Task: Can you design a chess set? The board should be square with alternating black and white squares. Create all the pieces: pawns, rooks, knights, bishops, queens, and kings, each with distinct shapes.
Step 4439:
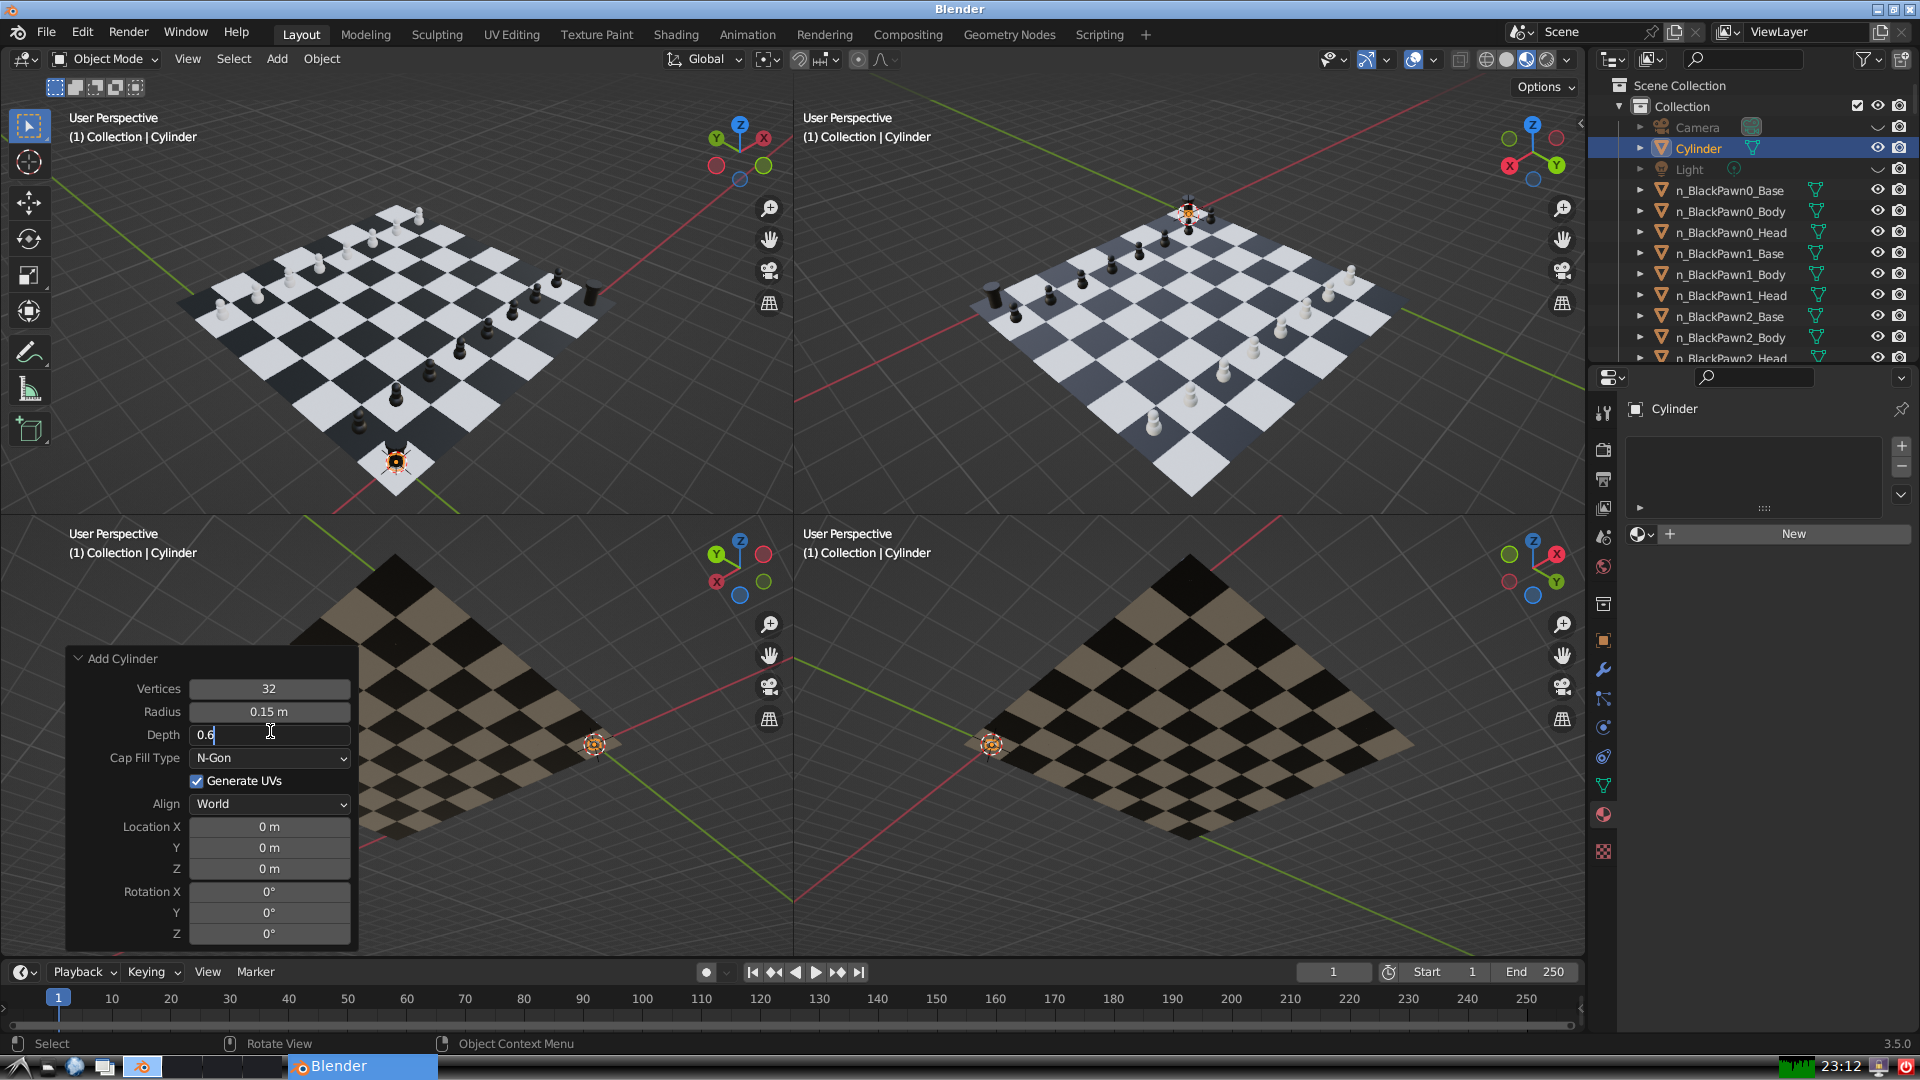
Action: {"key_press": ['Return']}